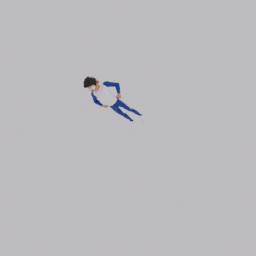
Label: people